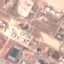
Land use / land cover class: Industrial